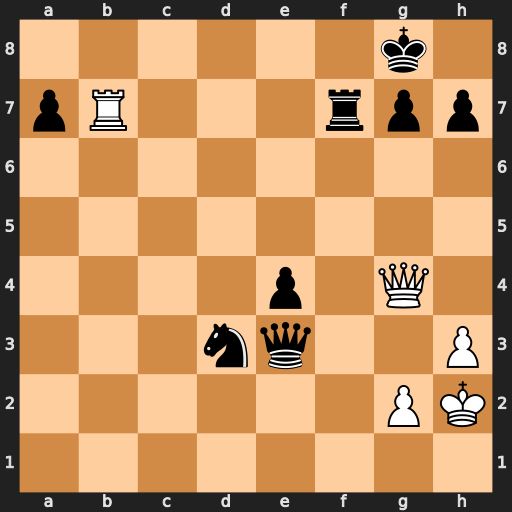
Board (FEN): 6k1/pR3rpp/8/8/4p1Q1/3nq2P/6PK/8
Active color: w
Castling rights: -
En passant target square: -
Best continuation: Rb8+ Rf8 Qe6+ Kh8 Rxf8#